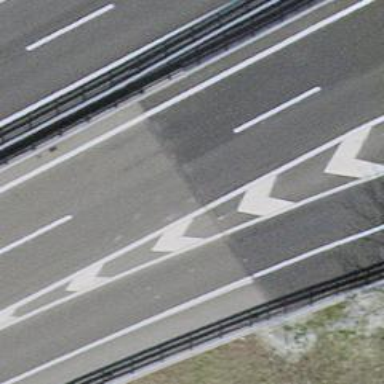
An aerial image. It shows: Motorway bridge with asphalt surface.